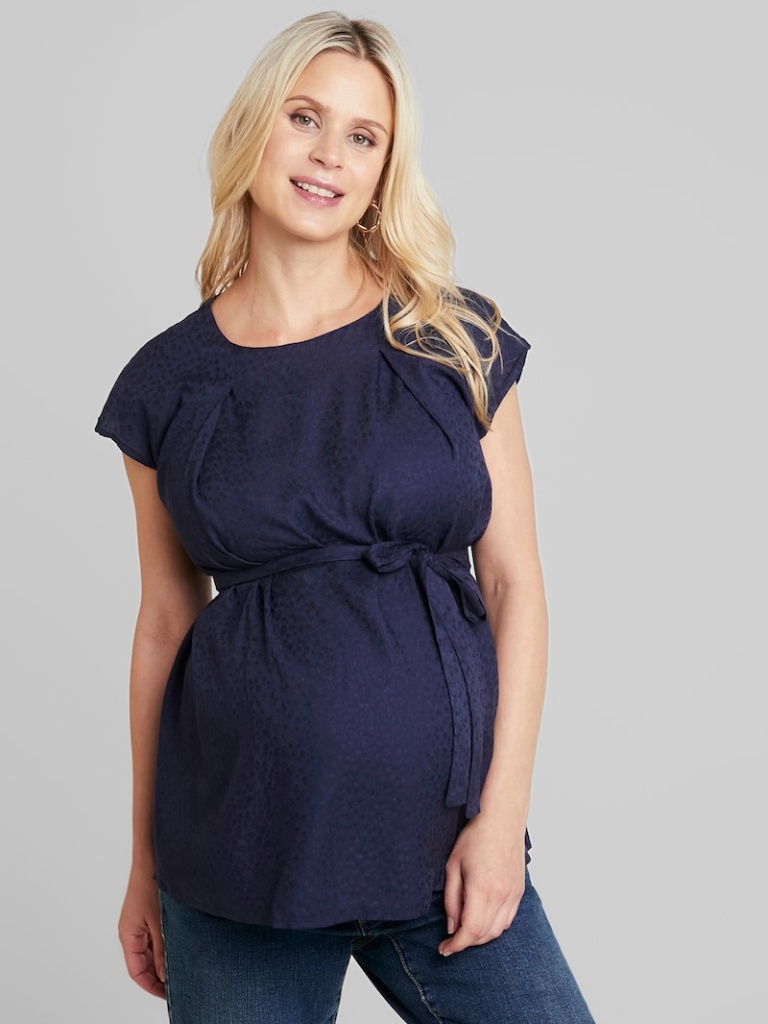
cotton relaxed short sleeve hip length Untucked crew tunic